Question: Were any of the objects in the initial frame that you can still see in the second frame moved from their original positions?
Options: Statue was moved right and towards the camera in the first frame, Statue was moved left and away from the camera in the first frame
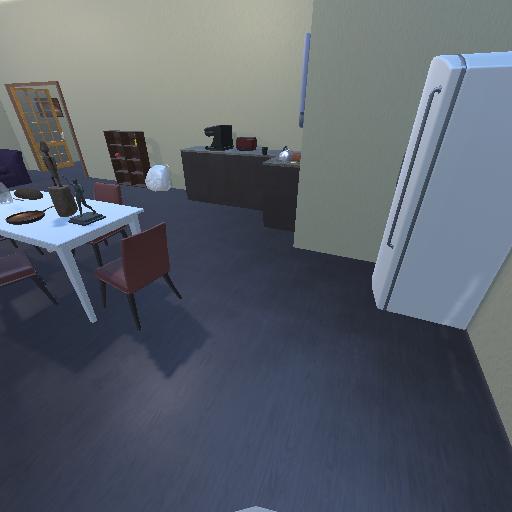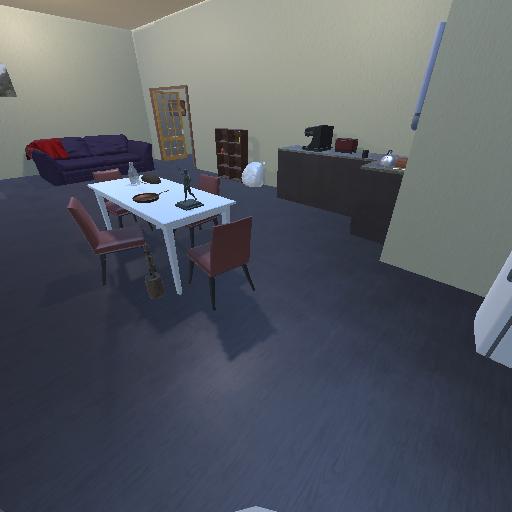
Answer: Statue was moved right and towards the camera in the first frame